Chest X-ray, PA view. Patient: 66 years old, sex M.
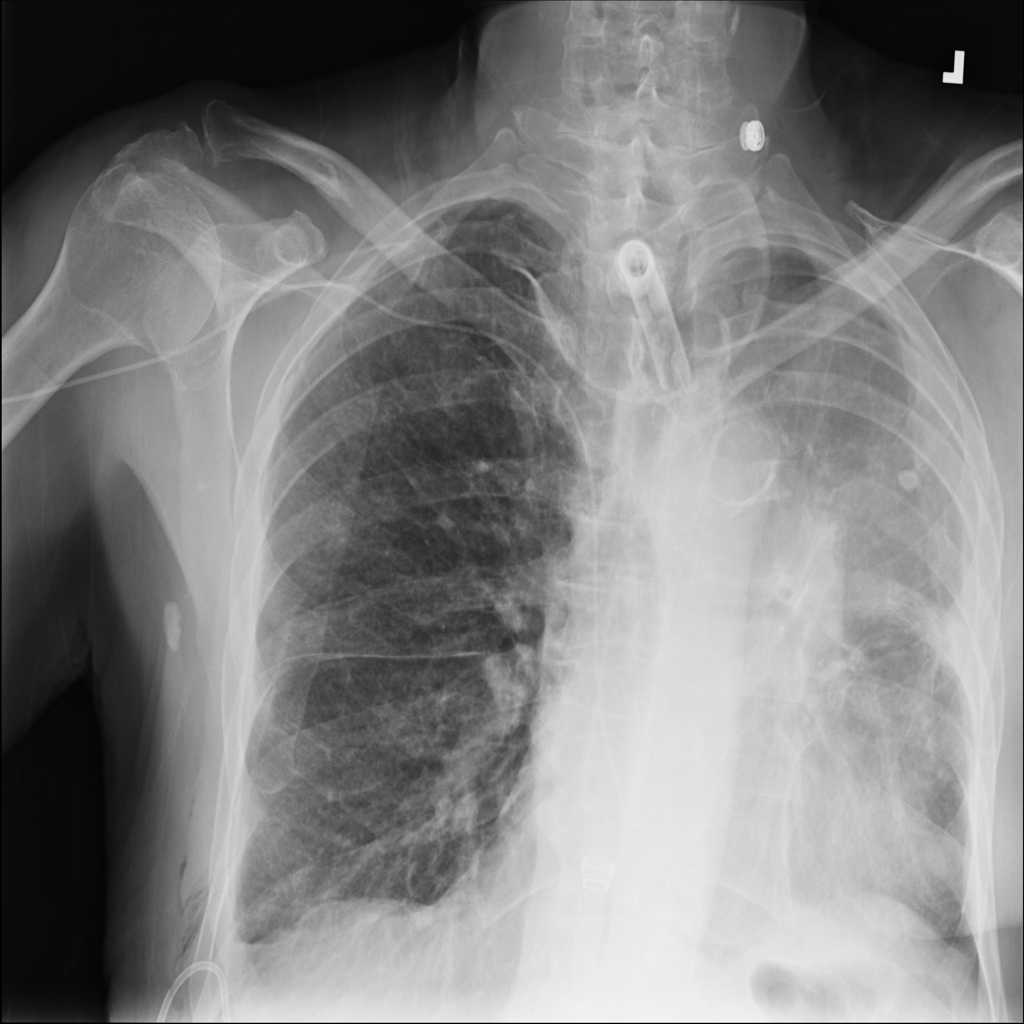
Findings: No Finding